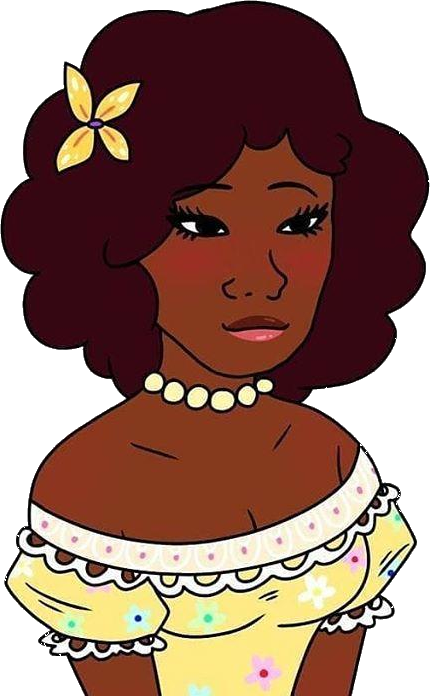
Label: 5_Blackjak